Question: I have to add click event to the dynamic list view. When I click this list it redirect to more detail page. I am fetching the list of Hotels available in particular area and insert into list-view. Now when I click any particular list Hotels redirect to more detail page.
check the following image list view of list of hotels available. Every hotel have unique id So when I click any list it will use that unique hotel id and fetch more details information of that hotel from server and show on one dedicated page for that particular Hotel.

My script code, How to add click even in dynamic list
'''
<script>
$(document).ready(function(){
$("#btnReg").click(function(){
$("#listHotelsOptions").empty();
var distance = document.getElementById('distance_id').value;
var output="";
var hiddenId="";
$.ajax({
url:"http://192.168.1.4/Experiements/webservices/getHotels.php",
type:"GET",
dataType:"json",
data:{type:"login", Distance:distance},
ContentType:"application/json",
success: function(response){
console.log(response)
$.each(response, function(index,value){
hiddenId+='<li type="hidden">'+value.Hotel.Id+'</li>';
output+='<li ><a href="#" style="text-decoration:none;"> <img alt="chef" src="./images/chef.min.png" width="20px" height="20px" >'+value.Hotel.Name+' has'+value.Hotel.Romms+'</a></li>';
});
$("#listHotelsOption").append(output).listview().listview('refresh');
},
error: function(err){
alert(JSON.stringify(err));
}
}) //ajax
}); //click
}); //ready
</script>
'''
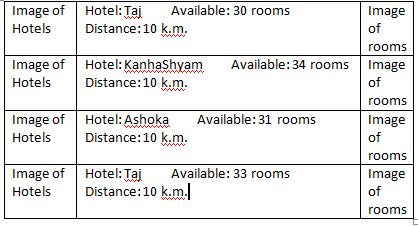
Answer: Instead of 2 LI elements, save the hotel id as a <URL> of the visible LI:
'''
$.each(response, function(index,value){
output+='<li data-hotelid="'+value.Hotel.Id+'"><a href="#" style="text-decoration:none;"> <img alt="chef" src="./images/chef.min.png" width="20px" height="20px" >'+value.Hotel.Name+' has'+value.Hotel.Romms+'</a></li>';
});
'''
Instead of '$(document).ready(function(){' in jQuery Mobile you should use one of the page events e.g. pagecreate. On page creation create a click handler for all LIs using <URL> to retrieve the id data-attribute from the LI:
'''
$(document).on("pagecreate", "#yourpageid", function(){
$("#listHotelsOption").on("click", "li", function(){
//get hotel id
var id = $(this).jqmData("hotelid");
... rest of click handler
});
$("#btnReg").on("click", function(){
//your code to dynamically create list
});
});
'''
> Here is a working <URL>